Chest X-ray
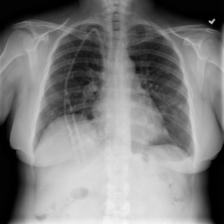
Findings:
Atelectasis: negative
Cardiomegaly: negative
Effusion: positive
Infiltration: negative
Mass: positive
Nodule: negative
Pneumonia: negative
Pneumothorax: negative
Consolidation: negative
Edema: negative
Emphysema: negative
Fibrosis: negative
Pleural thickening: negative
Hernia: negative